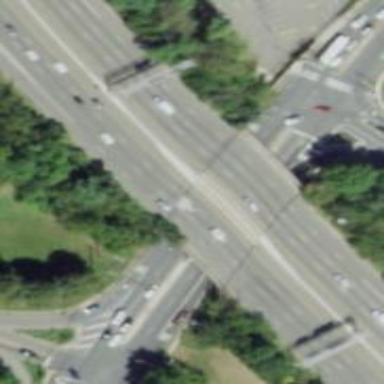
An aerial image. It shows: Motorway bridge on urban freeway/expressway.